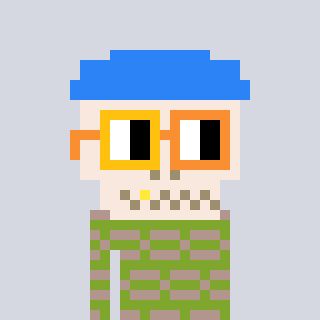
a pixel art character with square yellow and orange glasses, a skeleton-hat-shaped head and a slimegreen-colored body on a cool background